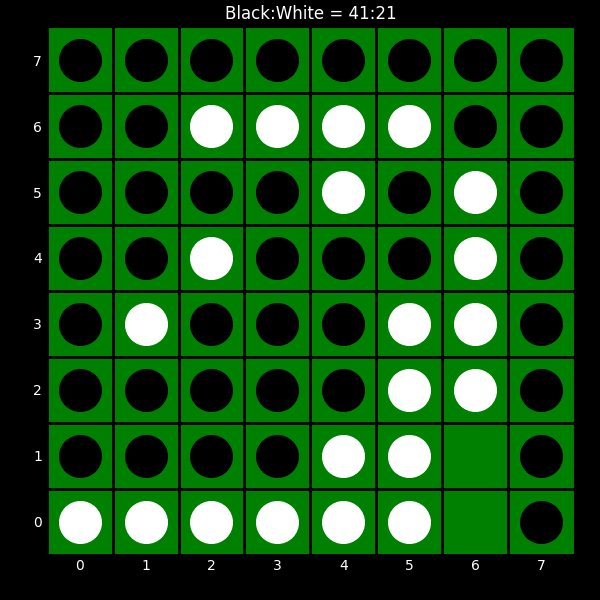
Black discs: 41
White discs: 21